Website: crate-barrel
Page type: account-dashboard
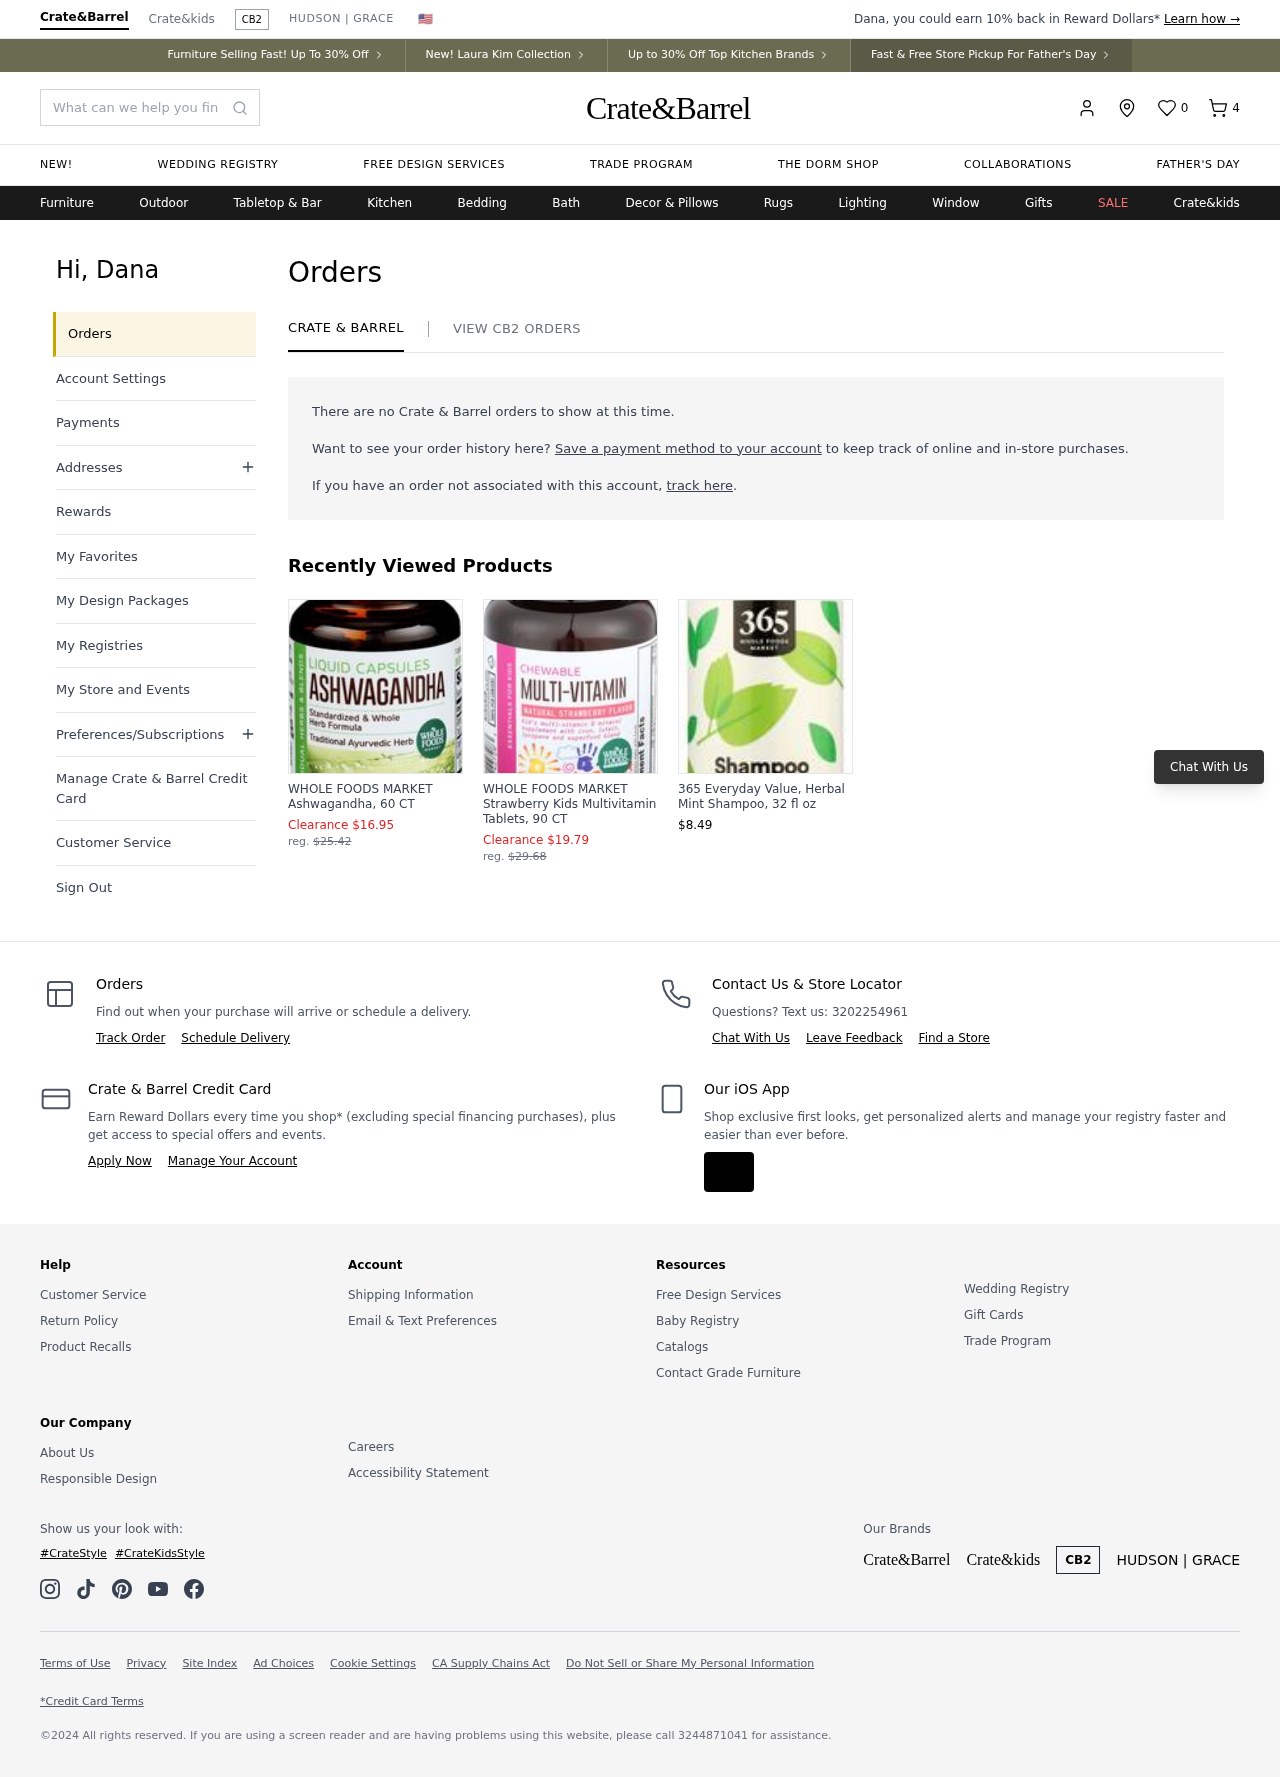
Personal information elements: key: PII_FIRSTNAME
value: Dana
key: PII_PHONE_ALT
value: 3244871041
Product elements: key: PRODUCT1_NAME
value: WHOLE FOODS MARKET Ashwagandha, 60 CT
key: PRODUCT1_PRICE
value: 16.95
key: PRODUCT2_NAME
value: WHOLE FOODS MARKET Strawberry Kids Multivitamin Tablets, 90 CT
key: PRODUCT2_PRICE
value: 19.79
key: PRODUCT3_NAME
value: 365 Everyday Value, Herbal Mint Shampoo, 32 fl oz
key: PRODUCT3_PRICE
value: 8.49
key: PRODUCT1_ORIGINAL_PRICE
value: $25.42
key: PRODUCT2_ORIGINAL_PRICE
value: $29.68
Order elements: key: ORDER_NUM_ITEMS
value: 4
Search elements: key: HEADER_SEARCH
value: What can we help you find?
Other elements: key: FAVORITES_COUNT
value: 0